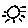
Label: sun